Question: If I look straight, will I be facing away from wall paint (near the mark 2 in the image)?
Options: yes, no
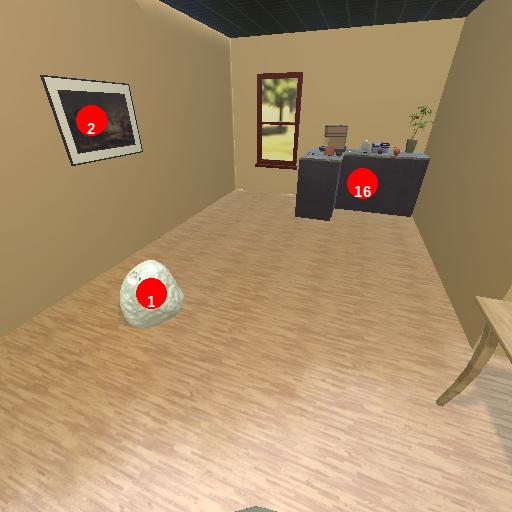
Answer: yes